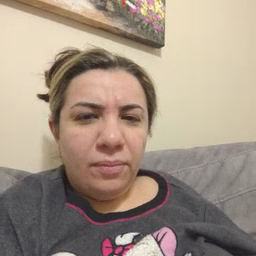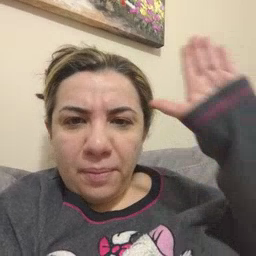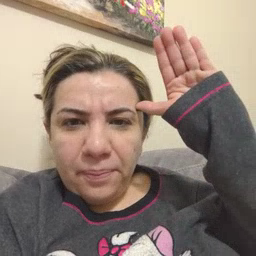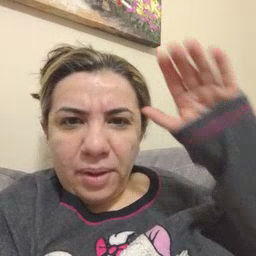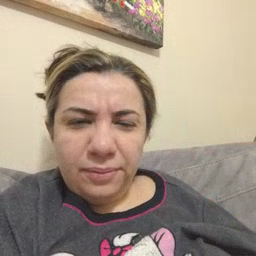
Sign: donkey